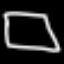
Label: square